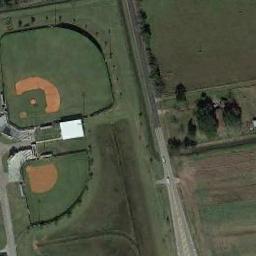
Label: baseball_diamond